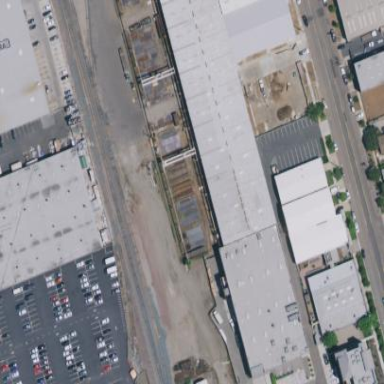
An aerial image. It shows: Warehouse building.